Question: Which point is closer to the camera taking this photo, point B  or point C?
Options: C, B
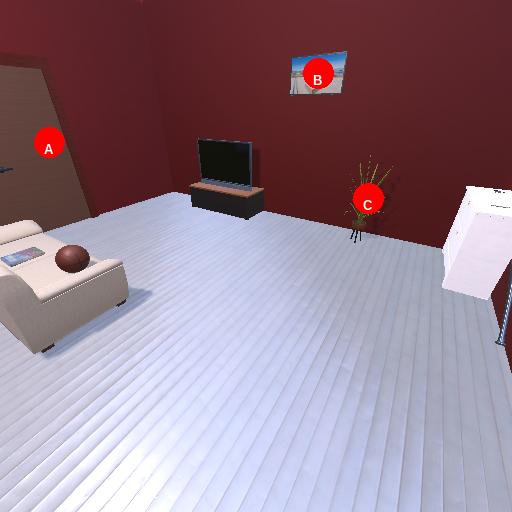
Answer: C